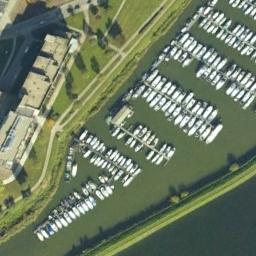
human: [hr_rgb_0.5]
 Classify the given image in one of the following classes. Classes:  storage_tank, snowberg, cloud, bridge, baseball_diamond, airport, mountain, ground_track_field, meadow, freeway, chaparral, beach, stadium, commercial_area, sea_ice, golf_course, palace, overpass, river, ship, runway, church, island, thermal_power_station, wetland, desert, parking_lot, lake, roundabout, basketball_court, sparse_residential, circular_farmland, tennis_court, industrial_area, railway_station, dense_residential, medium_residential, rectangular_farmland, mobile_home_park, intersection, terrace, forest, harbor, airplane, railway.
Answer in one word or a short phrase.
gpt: harbor